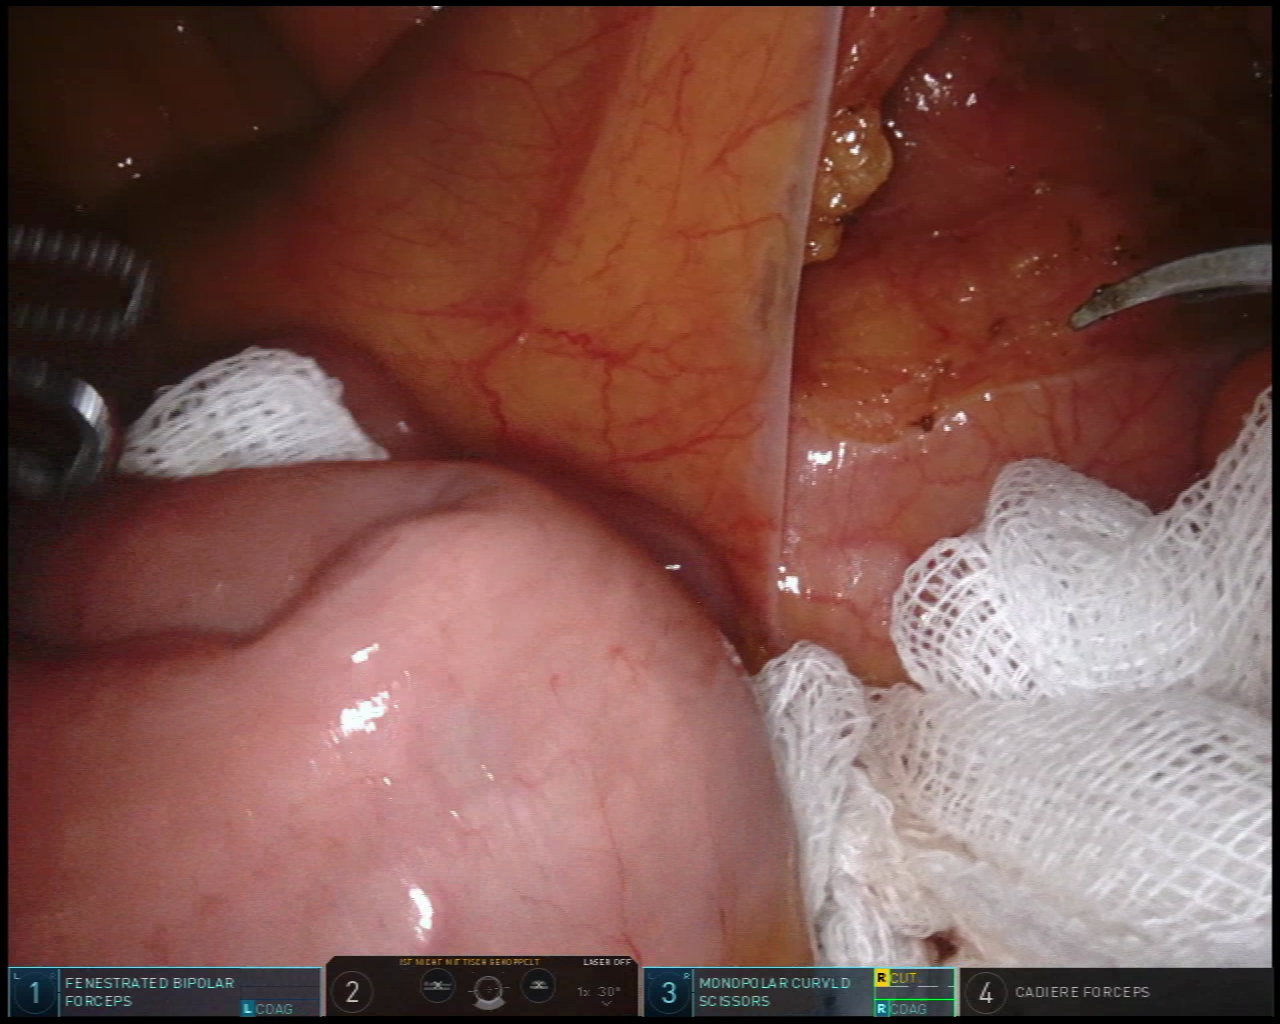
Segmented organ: small_intestine
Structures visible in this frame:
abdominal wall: yes
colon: no
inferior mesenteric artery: no
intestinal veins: no
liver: no
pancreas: no
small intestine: yes
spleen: no
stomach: no
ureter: no
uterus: no
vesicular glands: no